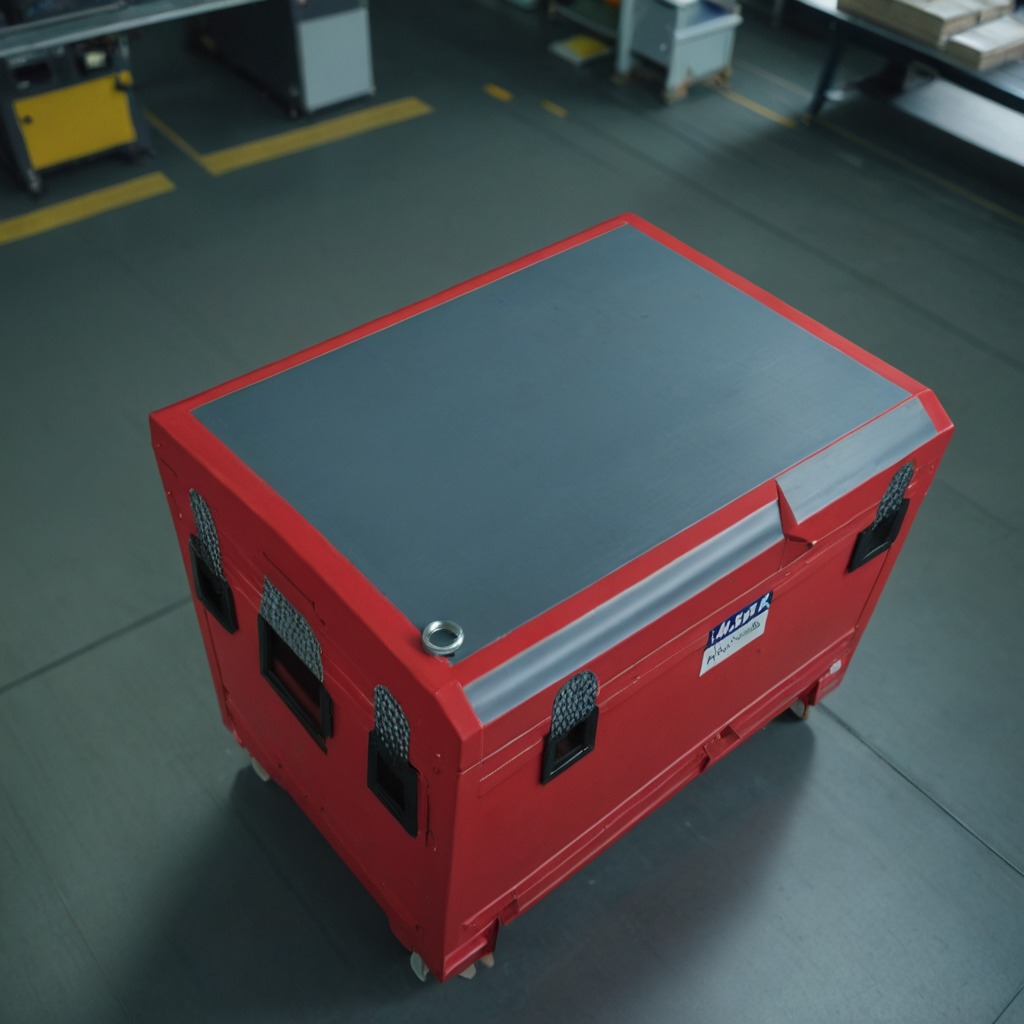
A flat metal washer is lying on the toolbox surface in an airplane hangar workshop.